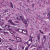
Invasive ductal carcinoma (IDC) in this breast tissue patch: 1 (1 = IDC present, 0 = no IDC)